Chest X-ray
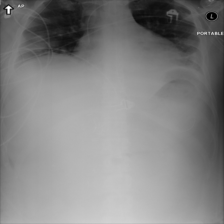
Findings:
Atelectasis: negative
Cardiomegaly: negative
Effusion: negative
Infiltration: negative
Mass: negative
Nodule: negative
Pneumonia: negative
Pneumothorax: negative
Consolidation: negative
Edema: negative
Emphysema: negative
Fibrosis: negative
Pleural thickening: negative
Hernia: negative